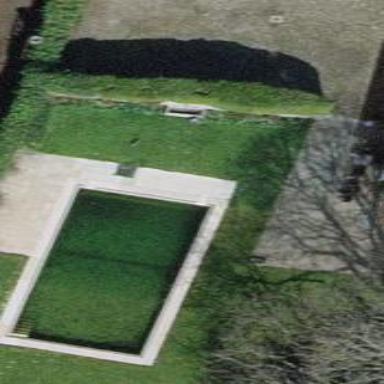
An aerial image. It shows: Swimming pool located in leisure land.